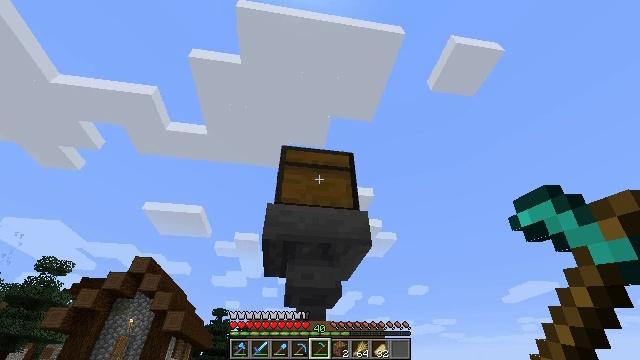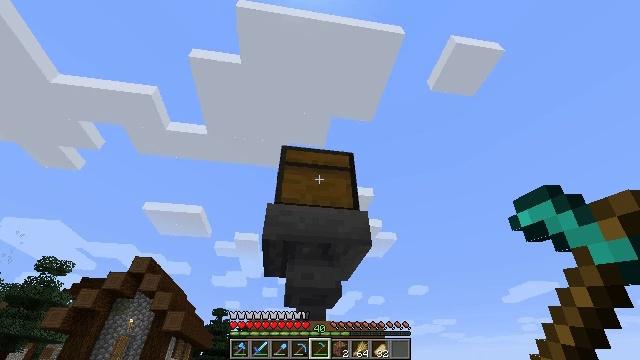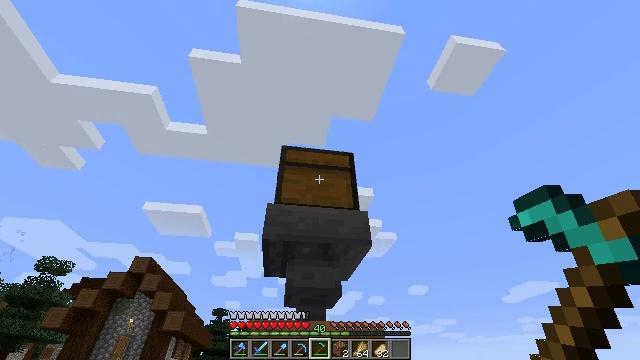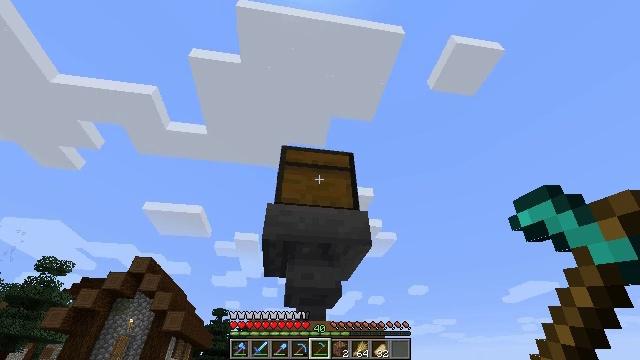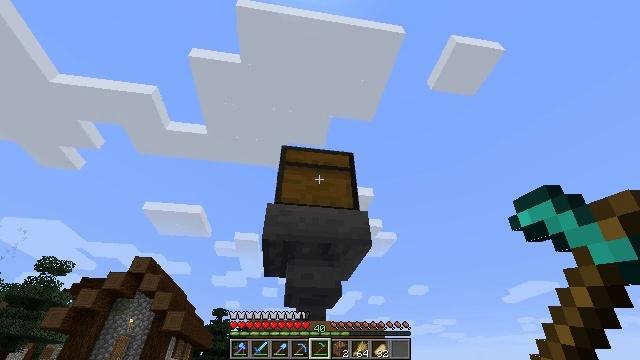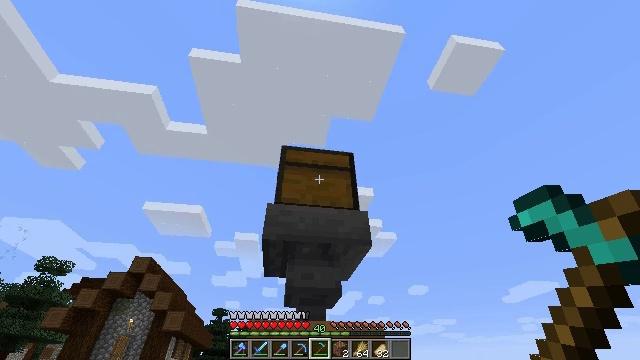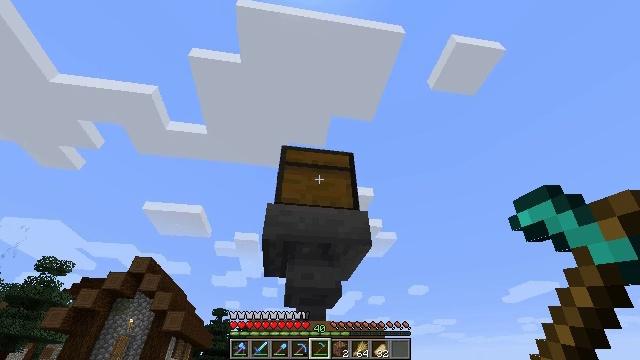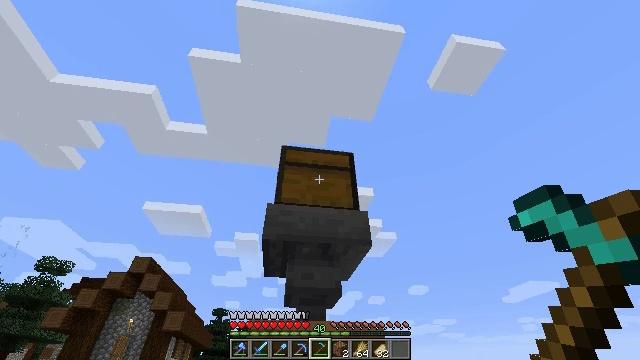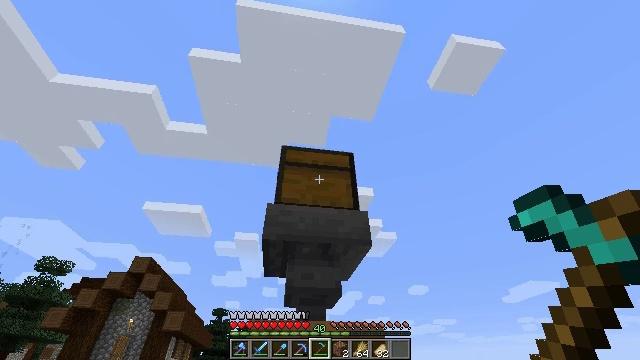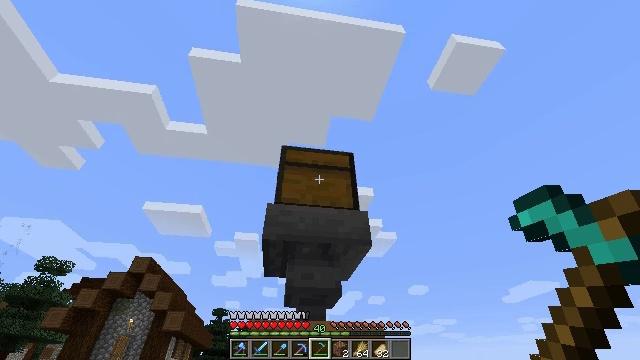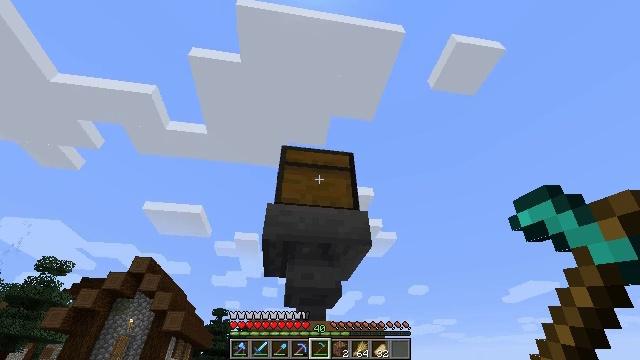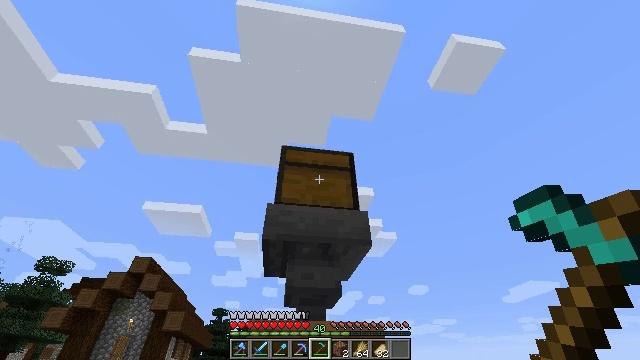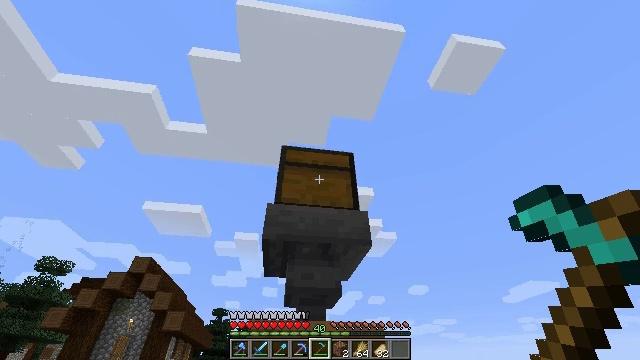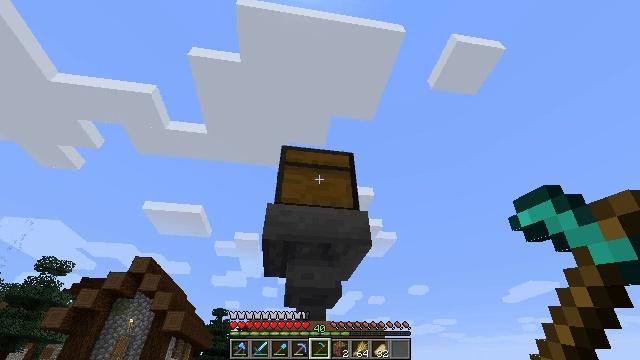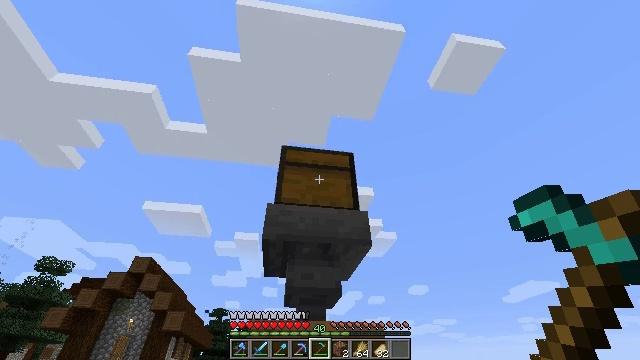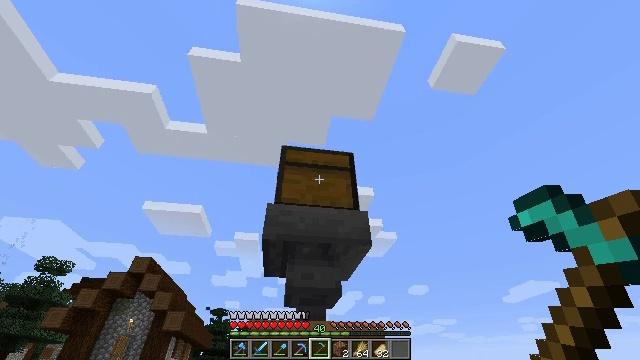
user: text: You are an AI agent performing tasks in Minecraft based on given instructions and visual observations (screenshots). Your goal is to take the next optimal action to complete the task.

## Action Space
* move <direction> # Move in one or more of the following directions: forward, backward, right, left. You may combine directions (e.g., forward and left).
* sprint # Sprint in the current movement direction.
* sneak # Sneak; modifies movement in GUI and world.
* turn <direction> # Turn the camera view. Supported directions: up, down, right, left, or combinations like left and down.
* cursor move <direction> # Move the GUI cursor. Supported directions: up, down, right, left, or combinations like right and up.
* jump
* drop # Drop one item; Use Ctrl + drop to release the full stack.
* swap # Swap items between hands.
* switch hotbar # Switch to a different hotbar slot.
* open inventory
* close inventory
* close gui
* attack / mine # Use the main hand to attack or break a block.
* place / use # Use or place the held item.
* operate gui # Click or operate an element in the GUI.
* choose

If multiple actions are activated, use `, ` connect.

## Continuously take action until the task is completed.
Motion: motion action
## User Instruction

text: Collect carrots by breaking the crop.
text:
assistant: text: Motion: no_op
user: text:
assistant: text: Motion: no_op
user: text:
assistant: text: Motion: no_op
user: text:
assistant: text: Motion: no_op
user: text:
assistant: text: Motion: no_op
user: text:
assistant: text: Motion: no_op
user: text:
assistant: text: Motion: no_op
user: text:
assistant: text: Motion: no_op
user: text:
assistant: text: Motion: no_op
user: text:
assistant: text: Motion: no_op
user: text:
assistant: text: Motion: no_op
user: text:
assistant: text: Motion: no_op
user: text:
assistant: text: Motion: no_op
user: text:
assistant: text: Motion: no_op
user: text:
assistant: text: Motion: no_op
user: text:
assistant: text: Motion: no_op
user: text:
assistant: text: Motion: no_op
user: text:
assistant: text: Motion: no_op
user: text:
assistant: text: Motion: no_op
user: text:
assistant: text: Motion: no_op
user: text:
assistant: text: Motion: no_op
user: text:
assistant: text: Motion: no_op
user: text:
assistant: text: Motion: no_op
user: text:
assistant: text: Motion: no_op
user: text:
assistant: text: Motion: no_op
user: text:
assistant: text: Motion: no_op
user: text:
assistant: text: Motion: no_op
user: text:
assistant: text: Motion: no_op
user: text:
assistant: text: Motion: no_op
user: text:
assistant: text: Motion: no_op